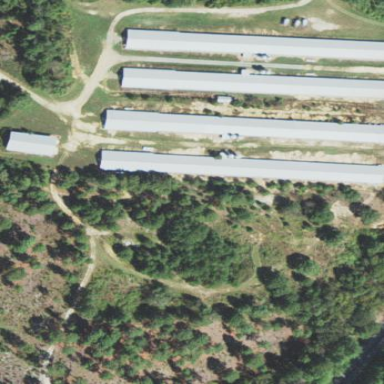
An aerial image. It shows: Farmyard area.